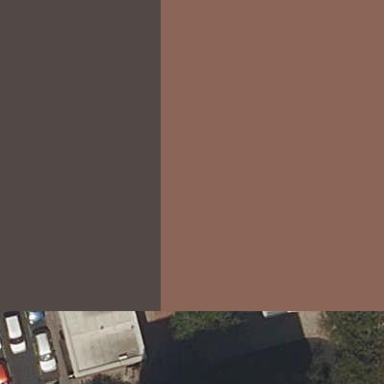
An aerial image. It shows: Commercial building.